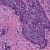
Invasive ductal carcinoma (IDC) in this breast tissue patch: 1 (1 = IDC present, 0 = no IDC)